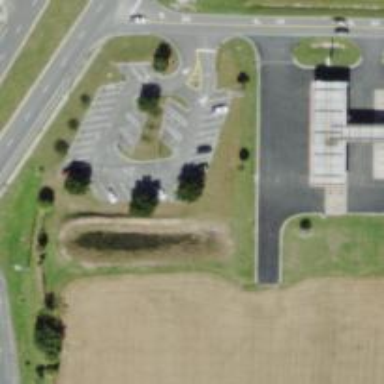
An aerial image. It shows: Parking area with asphalt surface. It is designated for bus park and ride.